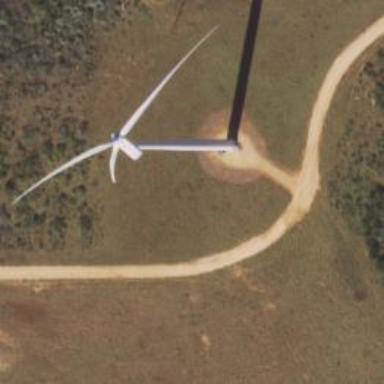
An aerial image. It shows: Wind generator with horizontal axis. The generator is wind turbine.